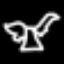
Label: angel